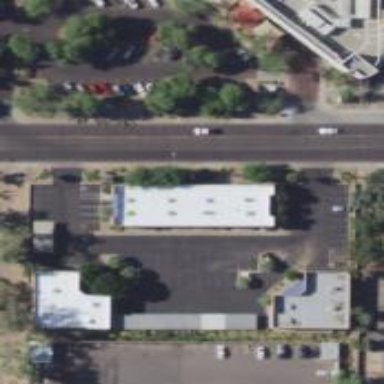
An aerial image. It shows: Healthcare clinic is depicted in the image.